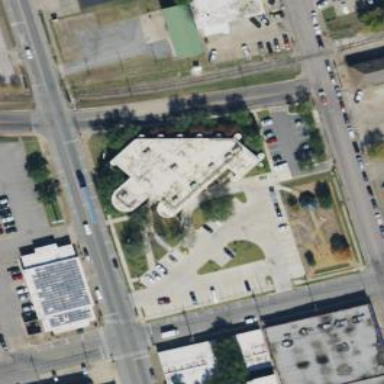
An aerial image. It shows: Building that serves as library.